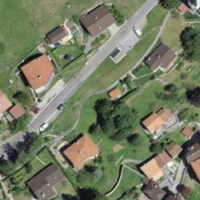
EUNIS habitat code: 54
Species observed at this site:
Silene nutans